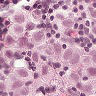
Metastatic tissue present: yes